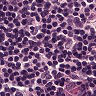
Metastatic tissue present: no